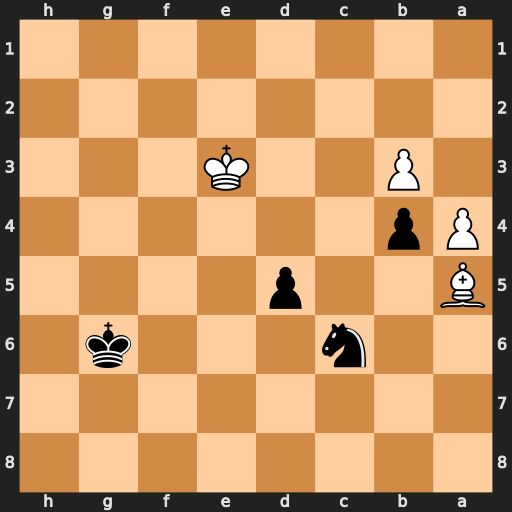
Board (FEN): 8/8/2n3k1/B2p4/Pp6/1P2K3/8/8
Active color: b
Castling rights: -
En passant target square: -
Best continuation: Nxa5 Kd4 Nxb3+